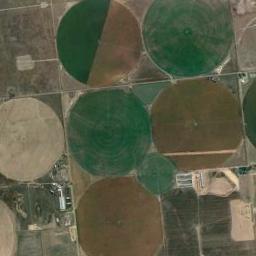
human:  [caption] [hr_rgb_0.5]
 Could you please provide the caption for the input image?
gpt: There are some big and a small circle farmland .

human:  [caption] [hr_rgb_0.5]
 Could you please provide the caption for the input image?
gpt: Each circular field is surrounded by a square .

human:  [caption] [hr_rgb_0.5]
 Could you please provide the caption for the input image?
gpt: Several khaki and green circular farmlands are neatly arranged on the wasteland .

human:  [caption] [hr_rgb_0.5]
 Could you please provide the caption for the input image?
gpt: Seven circular farms of different sizes mixed in green, Brown and earth .

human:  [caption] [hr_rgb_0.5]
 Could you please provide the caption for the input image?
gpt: There are some brown and green circular farmlands next to each other .